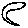
Label: moon